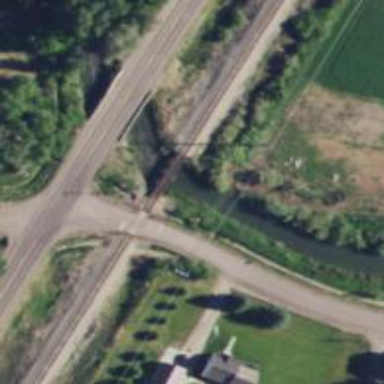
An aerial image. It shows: Level crossing along the railway.